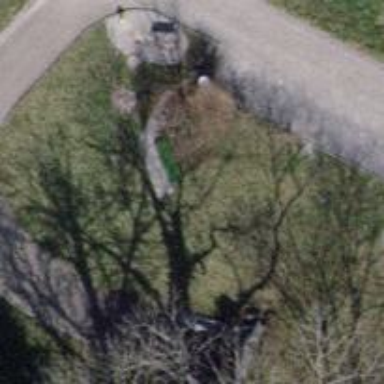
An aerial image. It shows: Bench.